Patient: sex F, age 46
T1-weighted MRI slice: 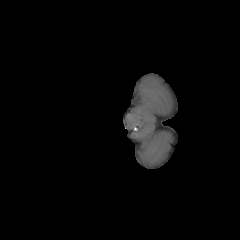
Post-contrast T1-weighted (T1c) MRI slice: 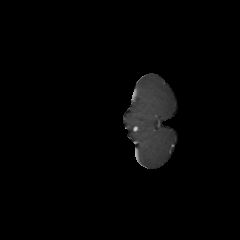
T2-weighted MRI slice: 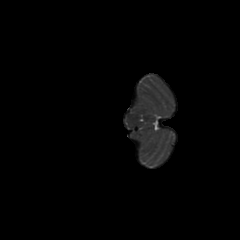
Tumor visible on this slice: no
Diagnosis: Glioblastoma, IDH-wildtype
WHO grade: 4